Current action and preconditions to check: trajectory_clear

Your task: For each precondition in the list above, predict whether it will hold at this action.

Consider the current scene as observed from the mobile robot's camera, and analyze the predicted future states of all dynamic agents (e.g., people, animals, vehicles, or any moving entities) within the NEXT SECOND.

IMPORTANT: Only answer "very likely" if you are absolutely certain—based on strong, clear evidence—that a dynamic agent will violate the precondition in the predicted future state. Do NOT answer "very likely" for unlikely, ambiguous, or low-probability risks.

Ask yourself for each precondition: Is there a high probability, with clear and convincing evidence, that the predicted future states of any dynamic agent will interfere with the predicted future state of the currently executing action within the NEXT SECOND, causing that precondition to fail?

Assess the risk level based on these predictions. Use "likely" or "very likely" if motions create a clear risk of interference.

Use "neutral" or "improbable" if agents are nearby but their predicted paths are clearly diverging or non-conflicting.

Failure Risk Categories: "very improbable", "improbable", "neutral", "likely", "very likely"

Answer Format: Output ONLY the probability_of_failure value from these categories: "very improbable", "improbable", "neutral", "likely", "very likely"

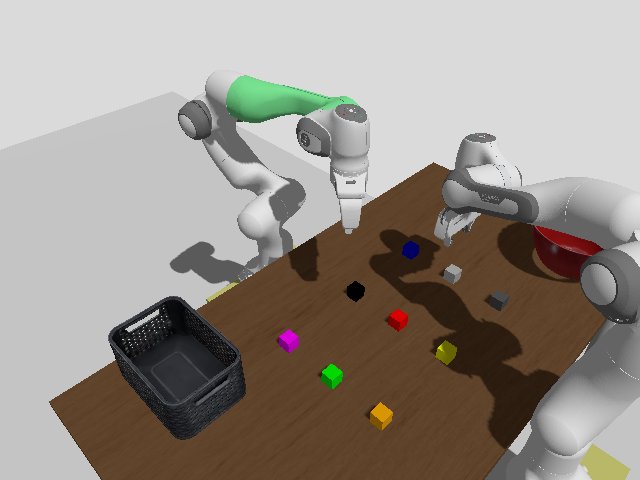

Answer: very improbable